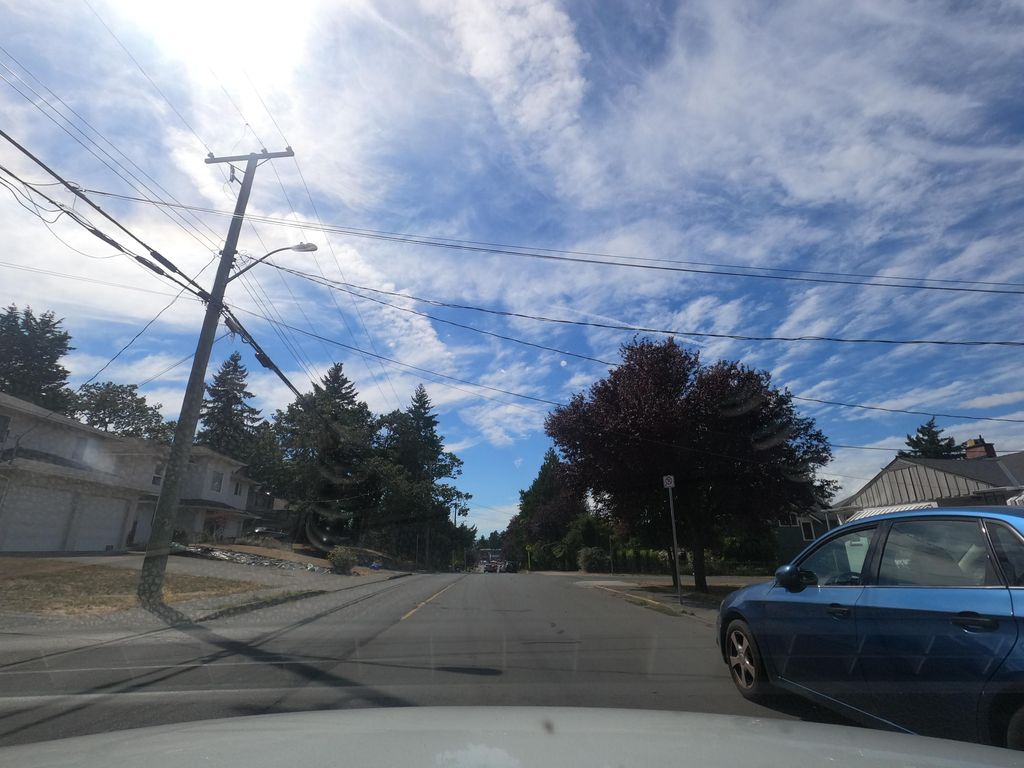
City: victoria